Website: home-depot
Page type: billing-address
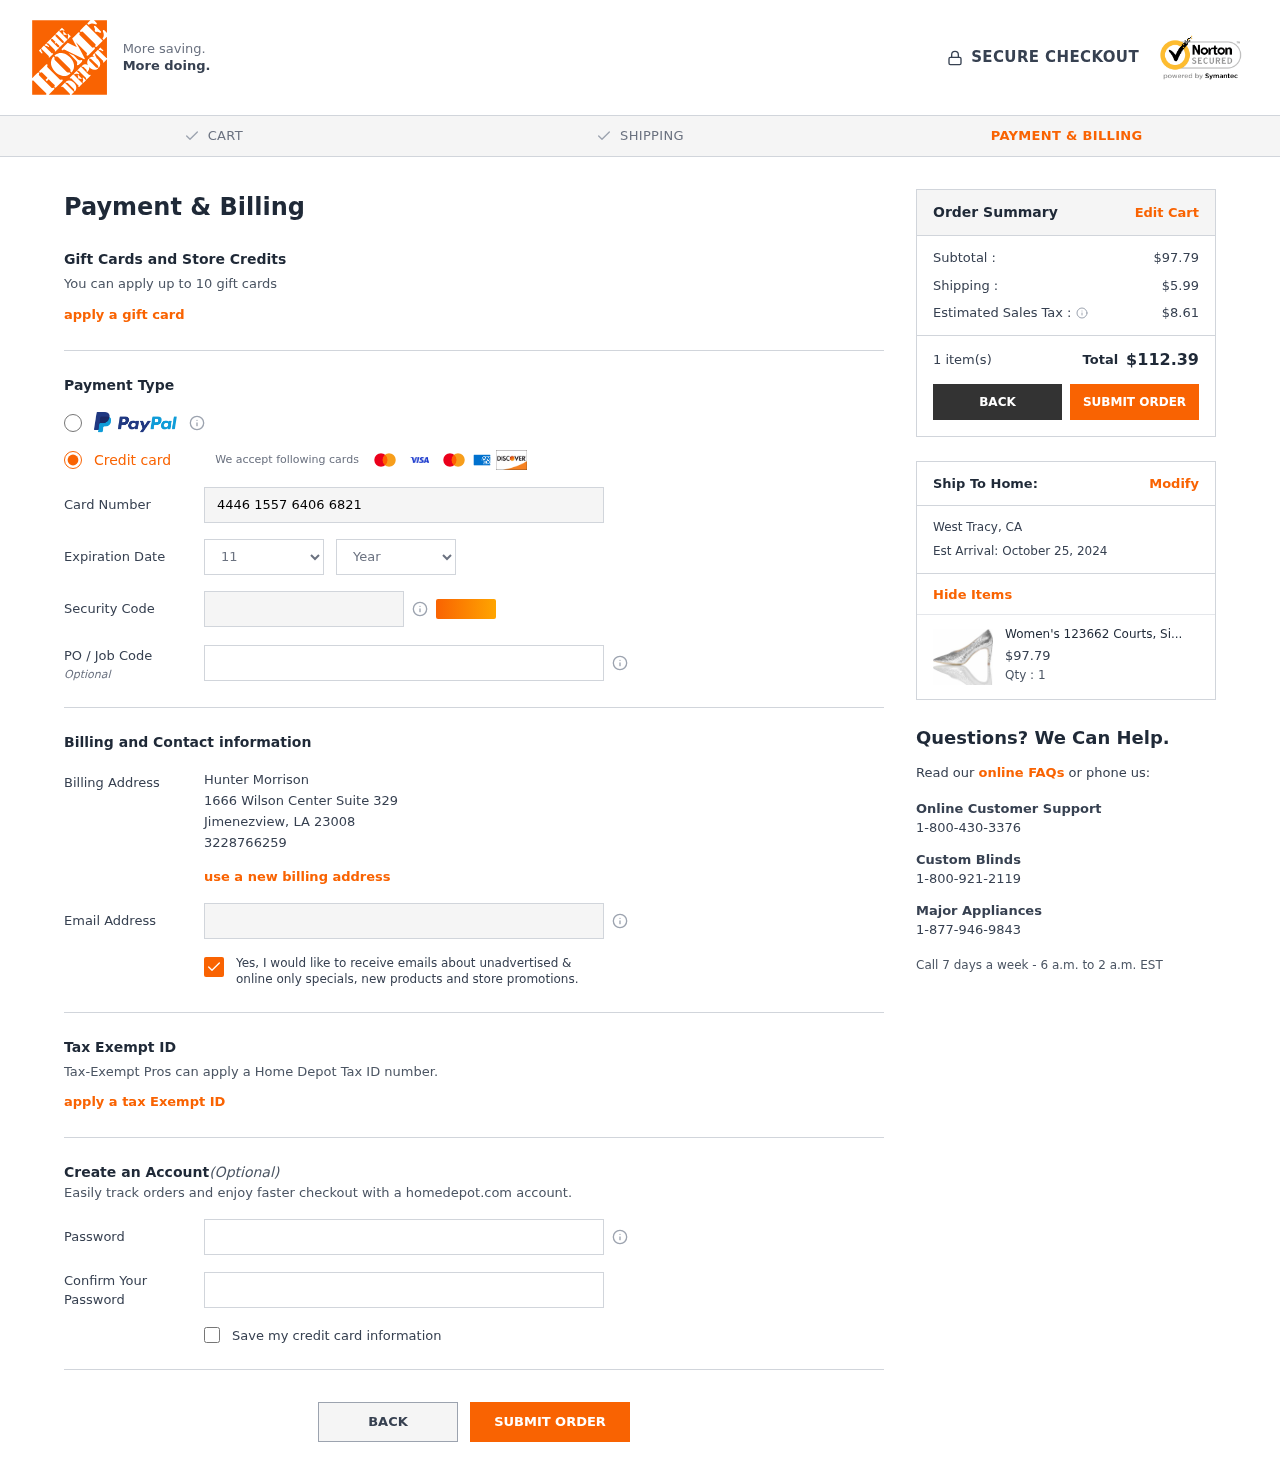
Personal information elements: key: PII_CARD_CVV
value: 180
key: PII_CARD_EXPIRY_MONTH
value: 11
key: PII_CARD_EXPIRY_YEAR
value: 27
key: PII_CARD_NUMBER
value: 4446 1557 6406 6821
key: PII_CITY
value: Jimenezview
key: PII_CITY2
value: West Tracy
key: PII_EMAIL
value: hunter_morrison@hotmail.com
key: PII_FULLNAME
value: Hunter Morrison
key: PII_JOB_CODE
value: WO-112361
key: PII_PHONE
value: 3228766259
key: PII_POSTCODE
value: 23008
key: PII_STATE_ABBR
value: LA
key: PII_STATE_ABBR2
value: CA
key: PII_STREET
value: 1666 Wilson Center Suite 329
Product elements: key: PRODUCT1_NAME
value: Women's 123662 Courts, Silver, 8 US
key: PRODUCT1_PRICE
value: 97.79
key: PRODUCT1_QUANTITY
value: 1
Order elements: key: ORDER_SUBTOTAL
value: $97.79
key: ORDER_SHIPPING_COST
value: $5.99
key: ORDER_TAX
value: $8.61
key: ORDER_NUM_ITEMS
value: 1 item(s)
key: ORDER_TOTAL
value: $112.39
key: ORDER_DELIVERY_DATE
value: Est Arrival: October 25, 2024